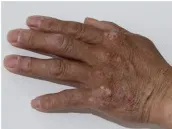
(C) Left hand displaying Gottron's papules.
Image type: medical_photograph (skin_photograph)